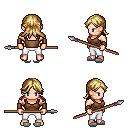
a pixel art fantasy rpg character, male body template, human, light skin, brown pirate shirt, white pants, blonde loose hair, leather bracers, white slippers, spear, four views (front, back, left, right), 2x2 character sprite sheet, small pixel art, hard edges, no anti-aliasing